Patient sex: M
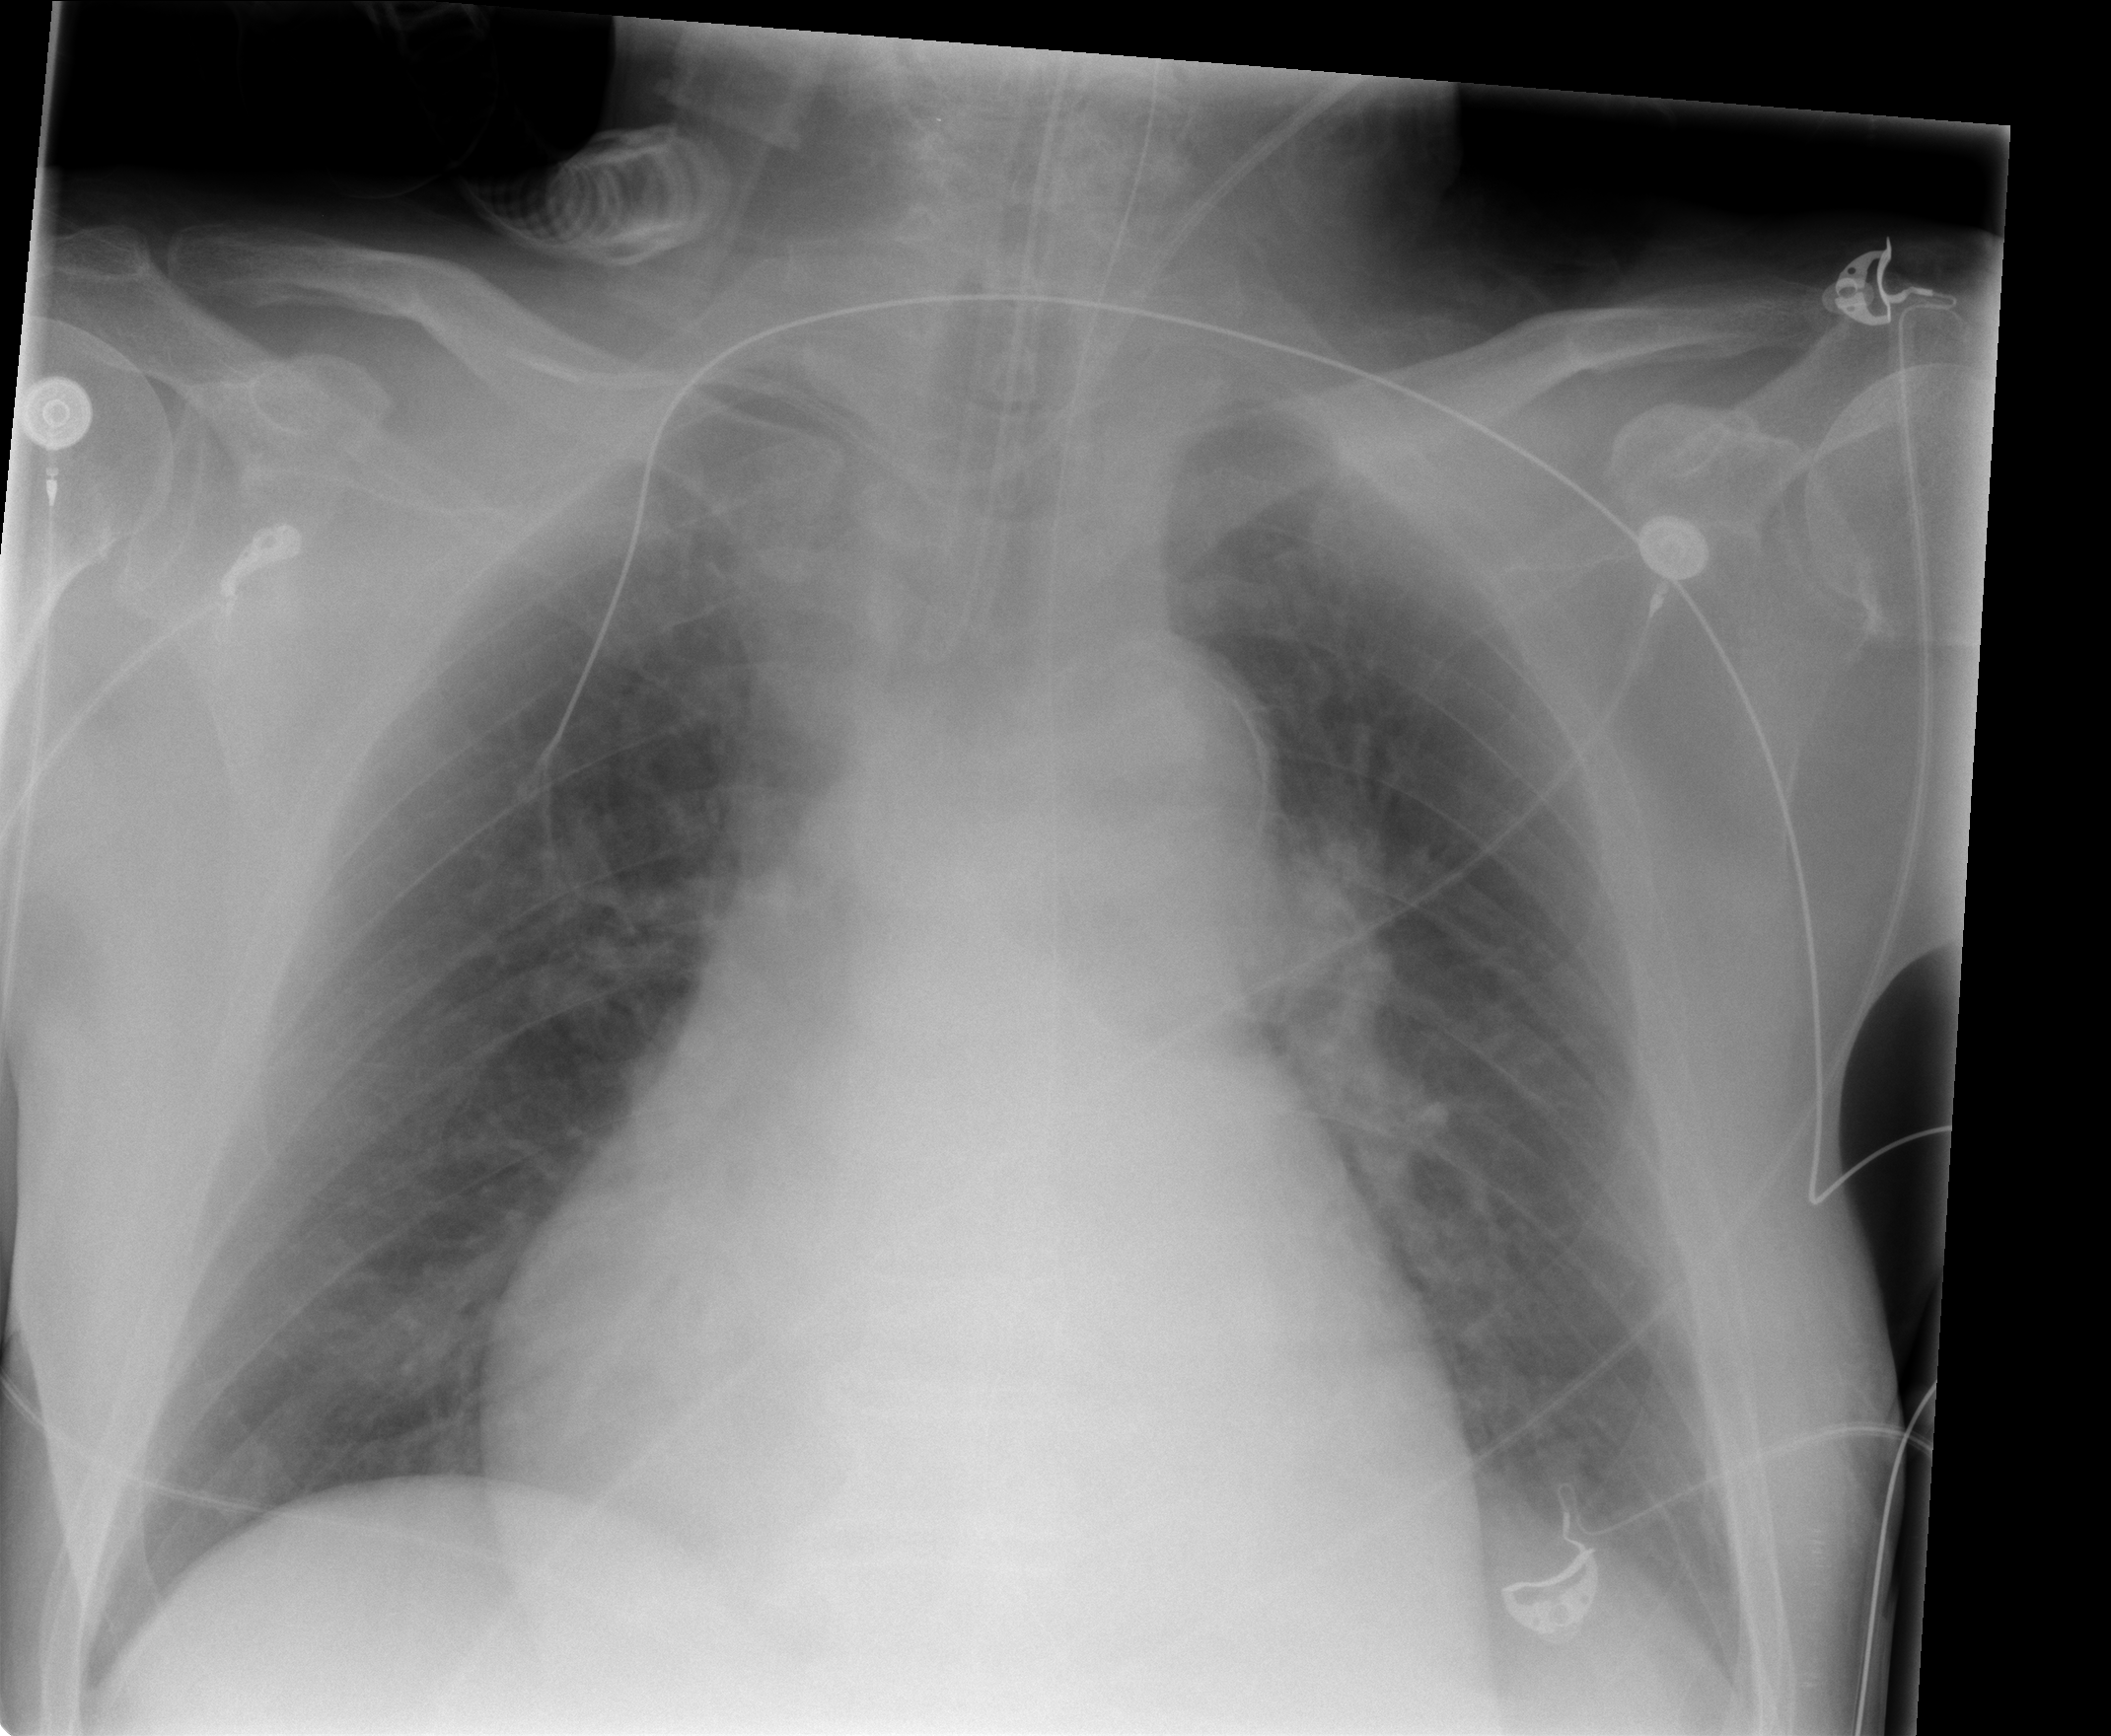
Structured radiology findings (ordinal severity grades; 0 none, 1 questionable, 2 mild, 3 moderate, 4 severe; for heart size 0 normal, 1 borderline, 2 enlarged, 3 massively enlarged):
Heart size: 2
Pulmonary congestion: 2
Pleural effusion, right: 0
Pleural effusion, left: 0
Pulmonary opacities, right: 0
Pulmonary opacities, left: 0
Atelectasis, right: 2
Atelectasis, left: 2